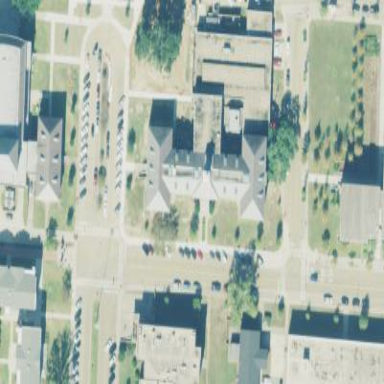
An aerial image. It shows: College building.